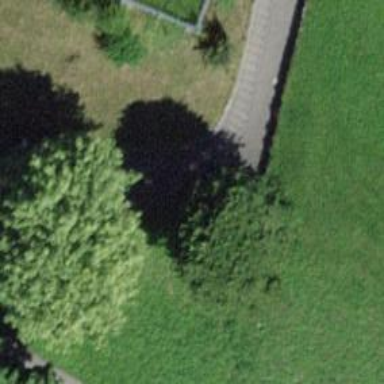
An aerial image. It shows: Bench for seating.